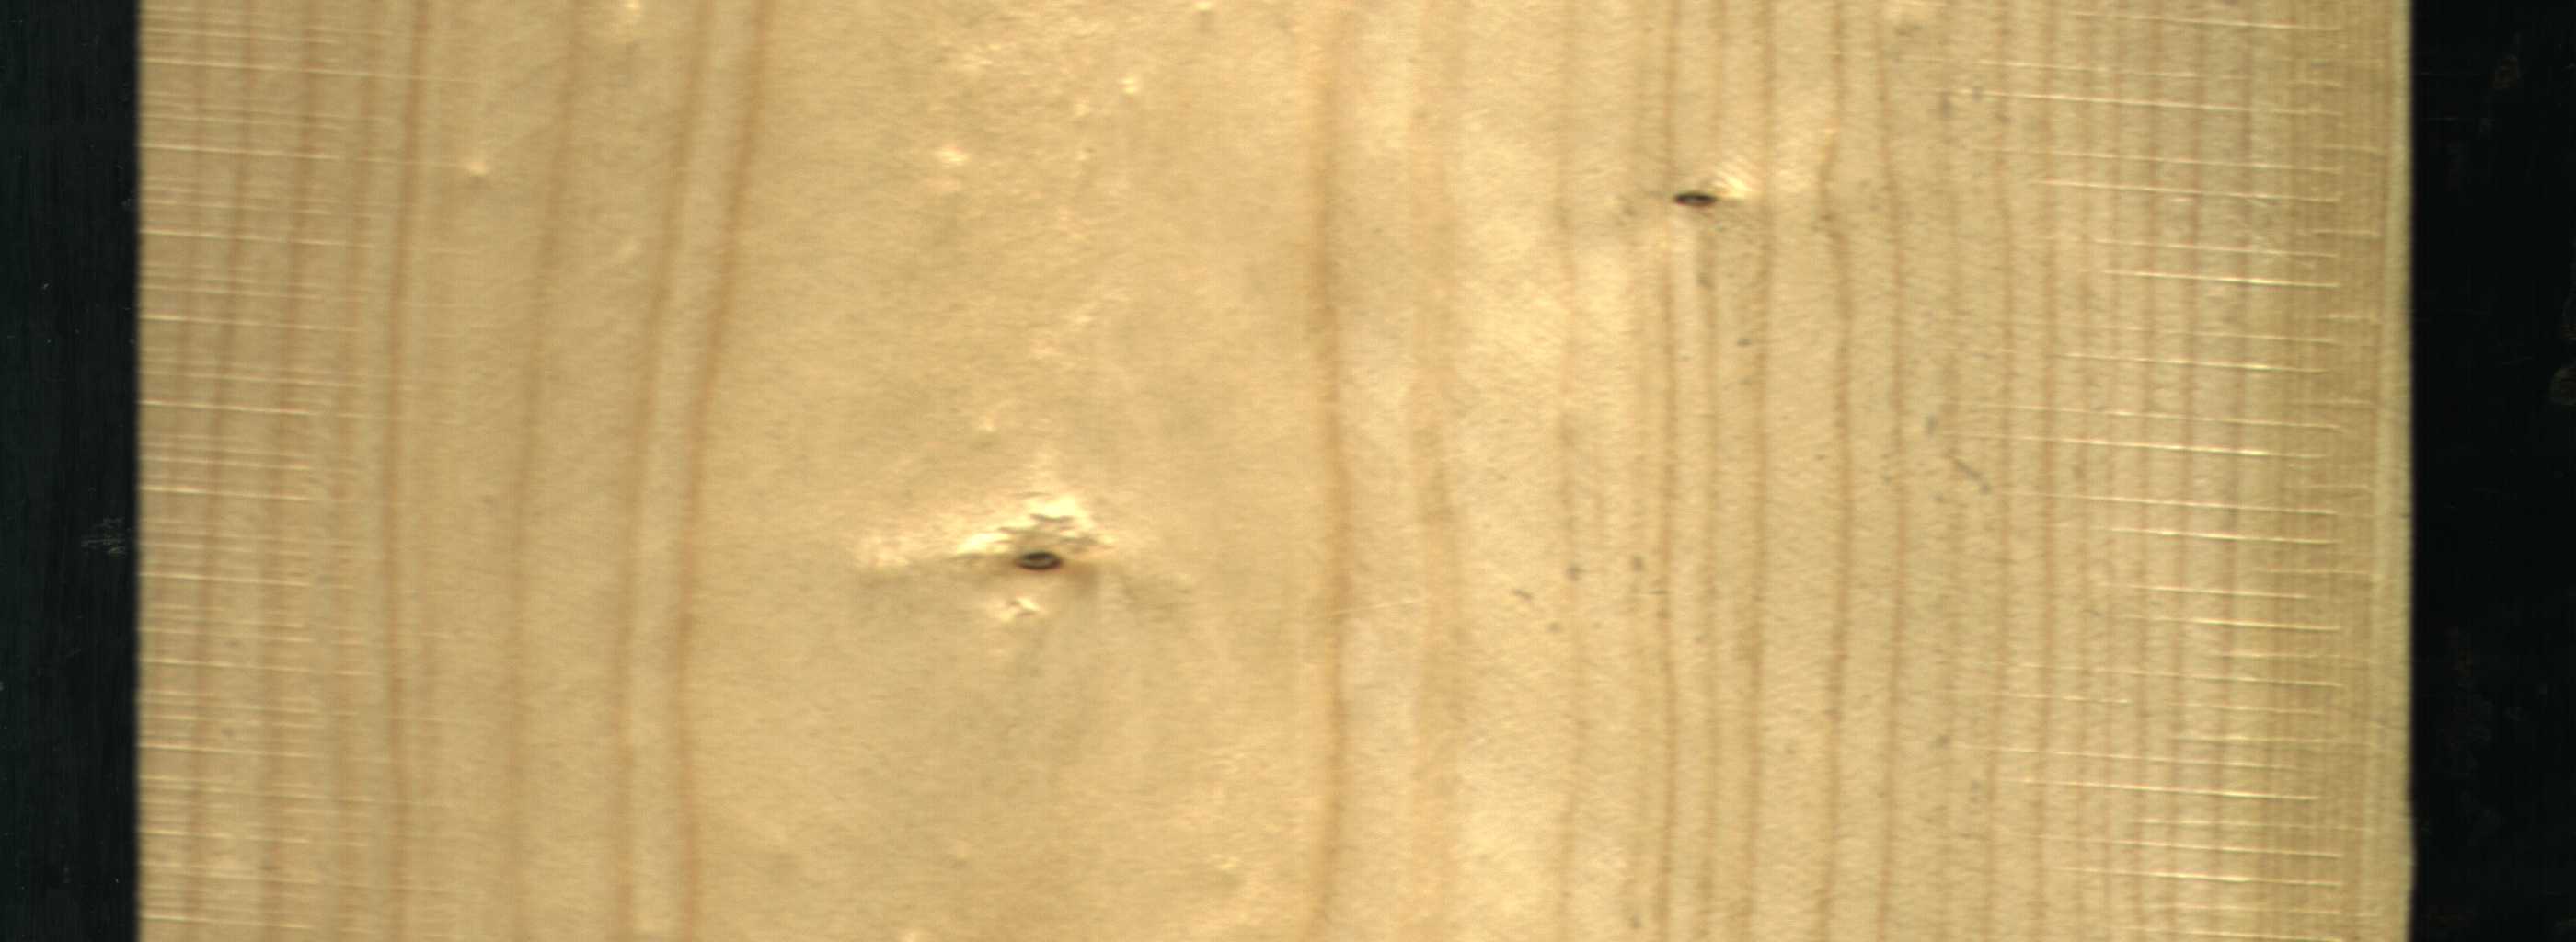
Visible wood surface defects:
Live_Knot
Live_Knot
Live_Knot